Question: Is there a way to plot a table of values and delta values (quotient) similar to the image below using gnuplot?

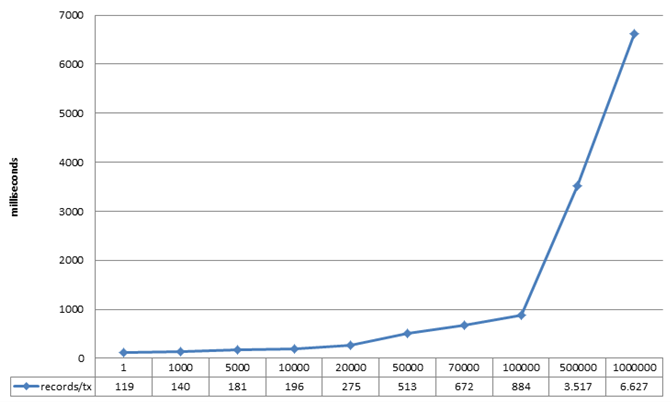
Answer: You can use the 'labels' plotting style to place data values from a data file somewhere in your plot. Or you could use the 'xticlabel' function to create new labels on the x-axis with values from a data file. But you cannot create real tables (only with a lot of extra work).